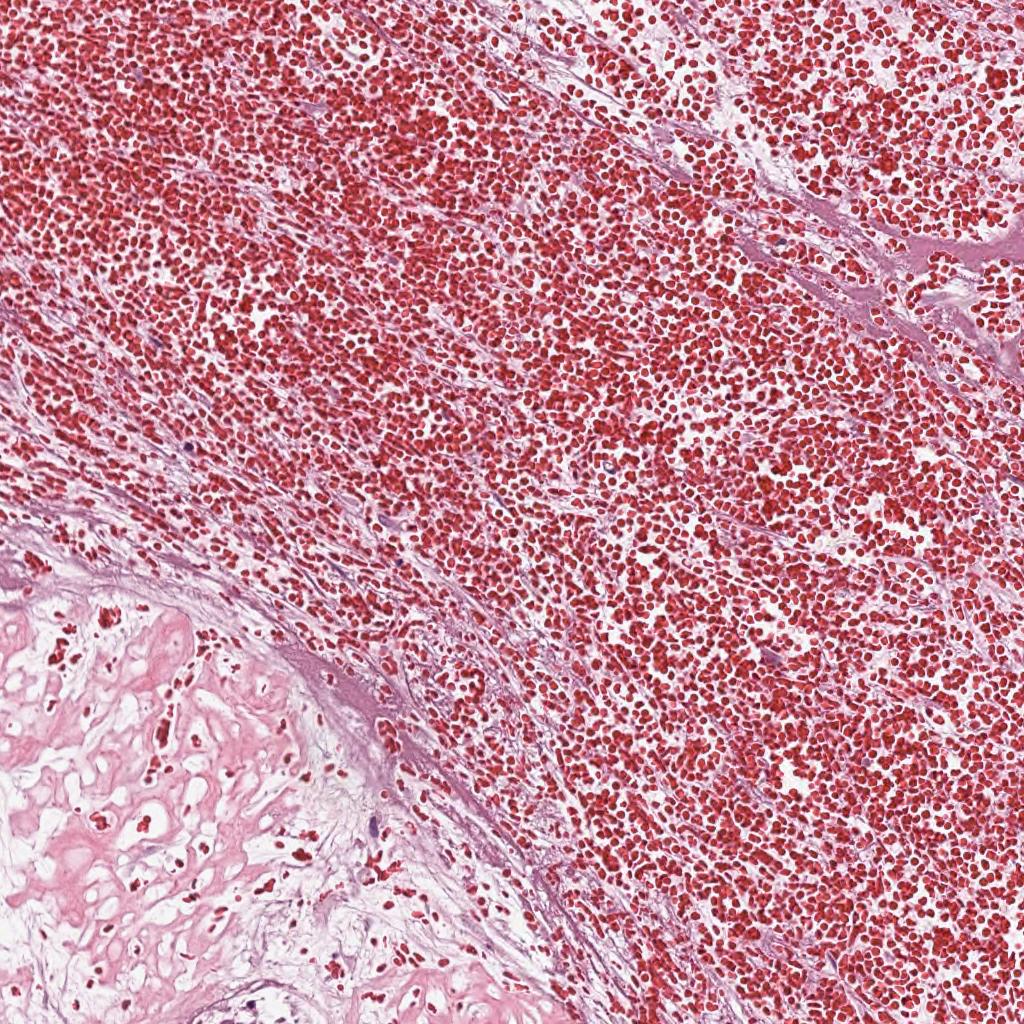
Label: Non-Viable-Tumor